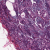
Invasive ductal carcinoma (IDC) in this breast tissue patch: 1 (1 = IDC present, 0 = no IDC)